【题型】选择题　【知识点】平面几何　【难度】medium
如图，在四边形$ABCD$中，$\angle ABC = \angle ADC = 90^\circ$，$E$是$AC$的中点，$F$是$BD$的中点，若$\angle BAC = 15^\circ$，$\angle DAC = 45^\circ$，$CD = 4$，则$EF$的长为（\quad）

A. $\sqrt{2}$ \hphantom{B. $2\sqrt{2}$} \hphantom{C. $2$} \hphantom{D. $2\sqrt{3}$}
B. $2\sqrt{2}$ \hphantom{C. $2$} \hphantom{D. $2\sqrt{3}$}
C. $2$ \hphantom{D. $2\sqrt{3}$}
D. $2\sqrt{3}$
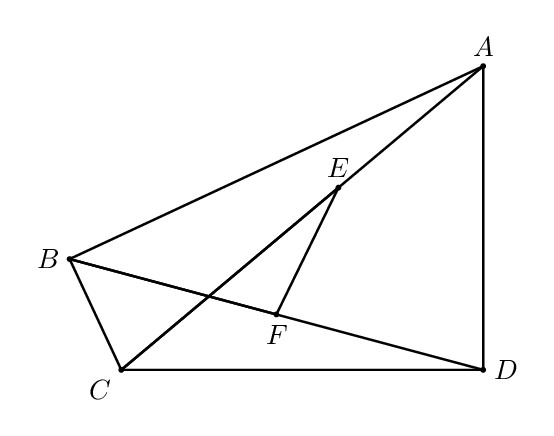
【解答】
\raggedright
\textbf{【答案】A}
\textbf{【详解】}连接$BE$，$ED$，如图，

$\because \angle ABC = \angle ADC = 90^\circ$，且$E$为$AC$中点，
$\therefore BE = \dfrac{1}{2}AC$，$DE = \dfrac{1}{2}AC$，
$\therefore BE = DE$，
$\because F$为$BD$中点，
$\therefore EF \perp BD$，
$\because \angle ABC = \angle ADC = 90^\circ$，
$\therefore A$，$B$，$C$，$D$四点共圆，
$\because \angle BAC = 15^\circ$，$\angle DAC = 45^\circ$，
$\therefore \angle BAD = 60^\circ$，
$\therefore \angle BED = 2\angle BAD = 120^\circ$，
$\therefore \angle FDE = \angle FBE = 30^\circ$，
$\therefore EF = \dfrac{1}{2}DE$，
在$\triangle ADC$中，$\angle DAC = 45^\circ$，$\angle ADC = 90^\circ$，
$\therefore \angle DCA = \angle DAC = 45^\circ$，
$\therefore AD = CD = 4$，
由勾股定理得 $AC = \sqrt{CD^2 + AD^2} = \sqrt{4^2 + 4^2} = 4\sqrt{2}$，
$\therefore DE = \dfrac{1}{2}AC = 2\sqrt{2}$，
$\therefore EF = \dfrac{1}{2}DE = \sqrt{2}$，故选A．
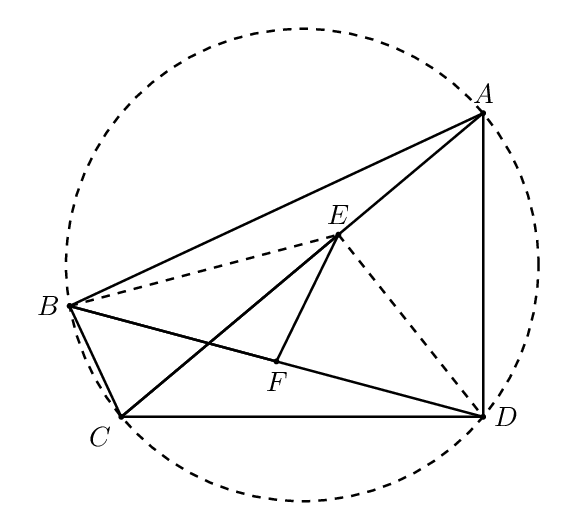